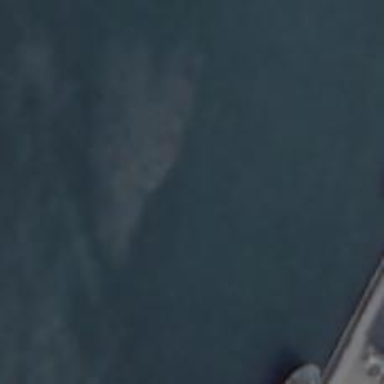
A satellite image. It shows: Man-made pier.